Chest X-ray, AP view. Patient: 39 years old, sex F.
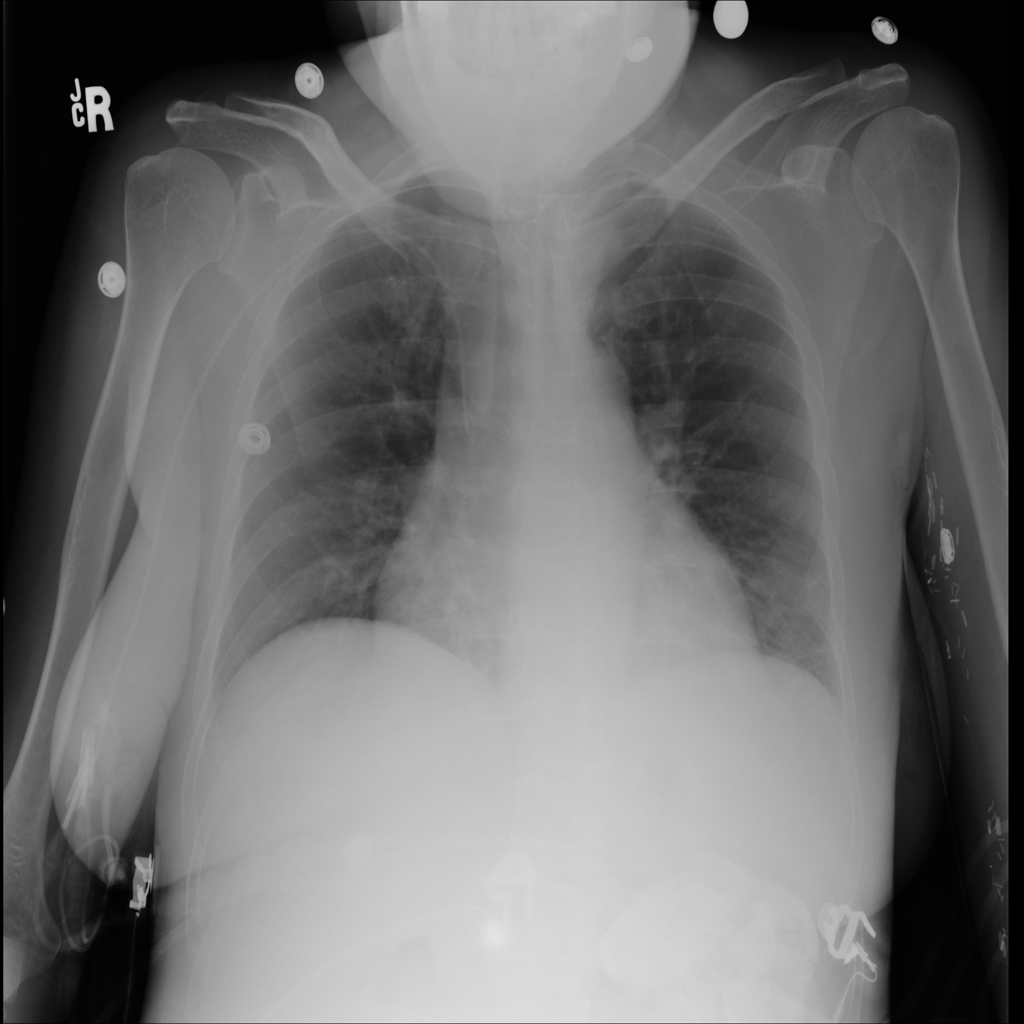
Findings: No Finding